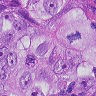
Metastatic tissue present: yes